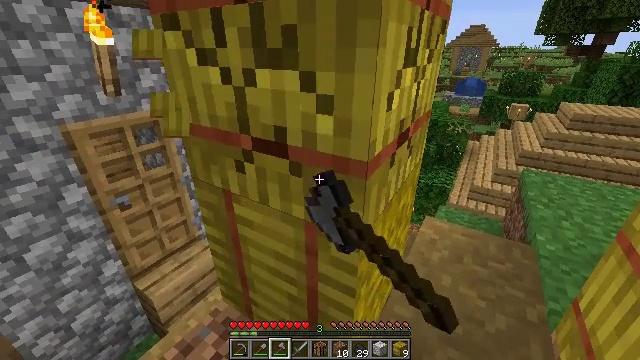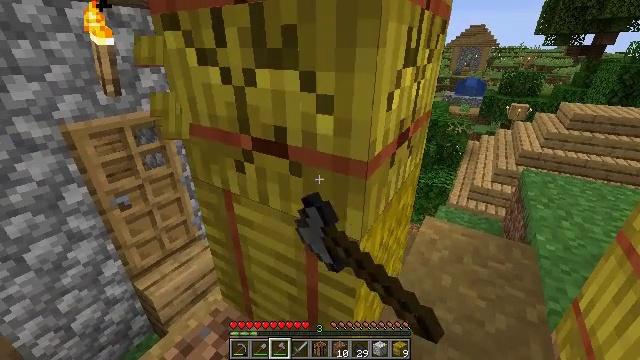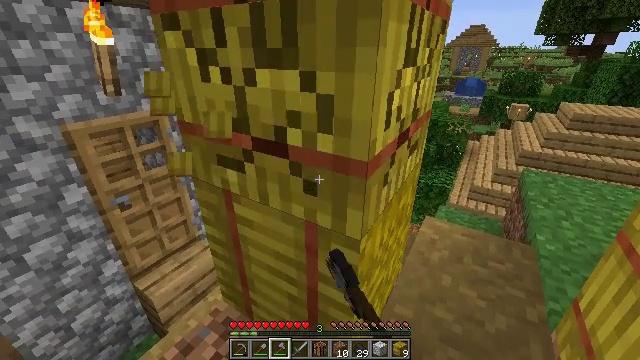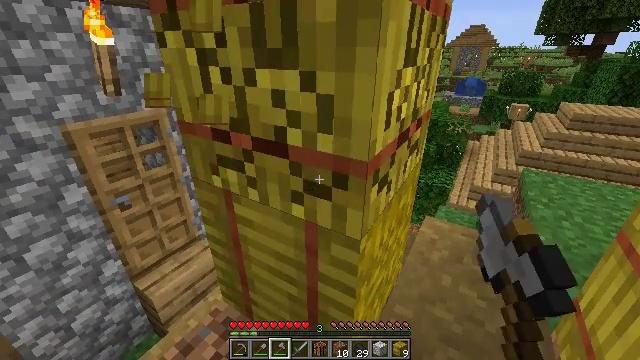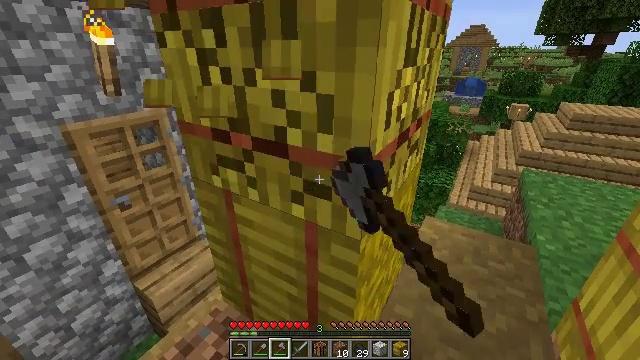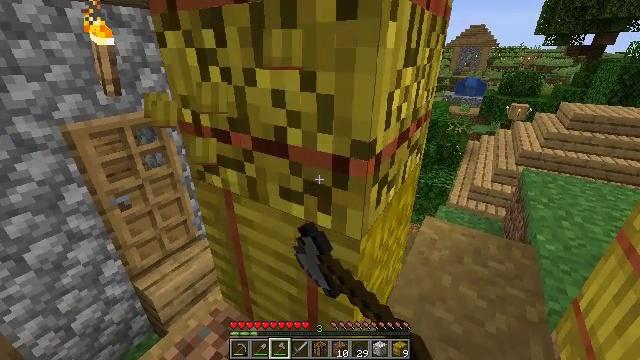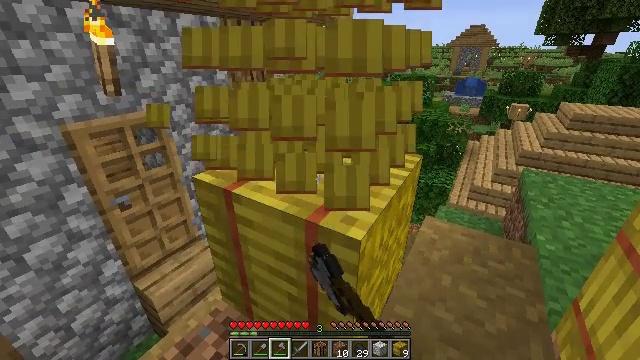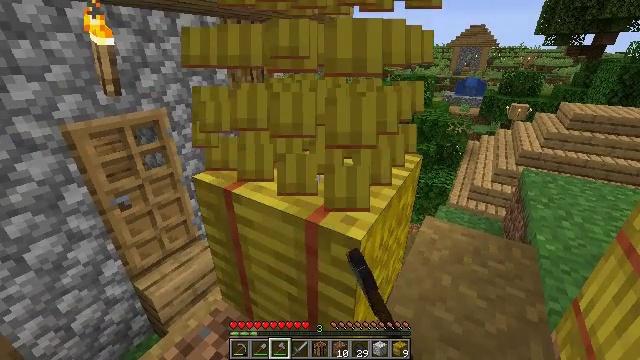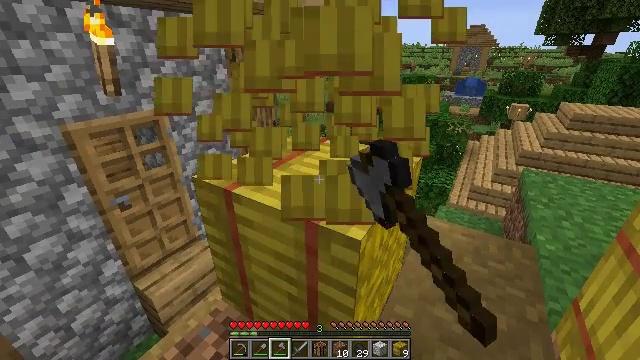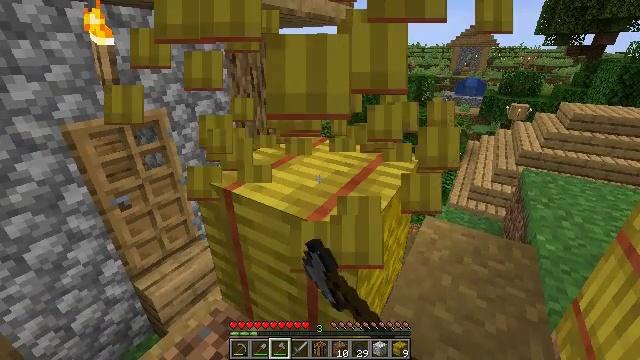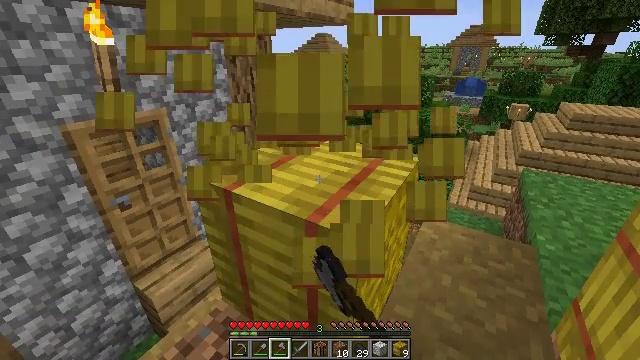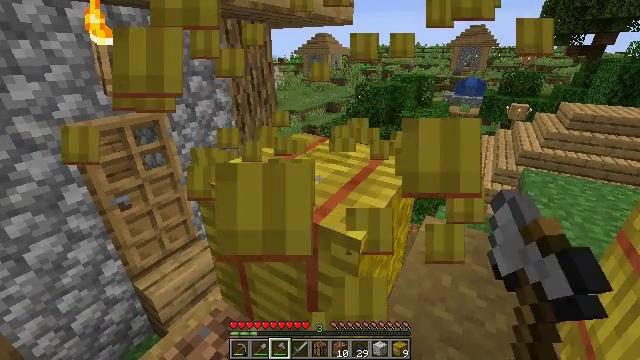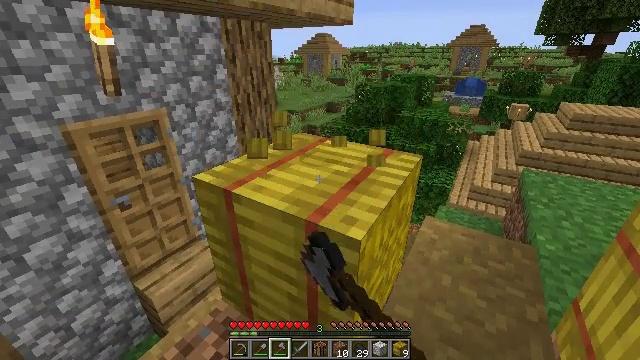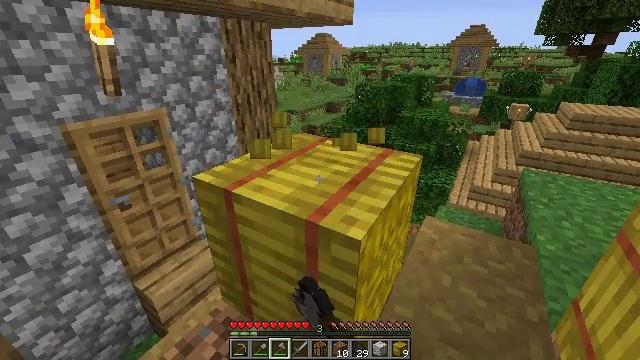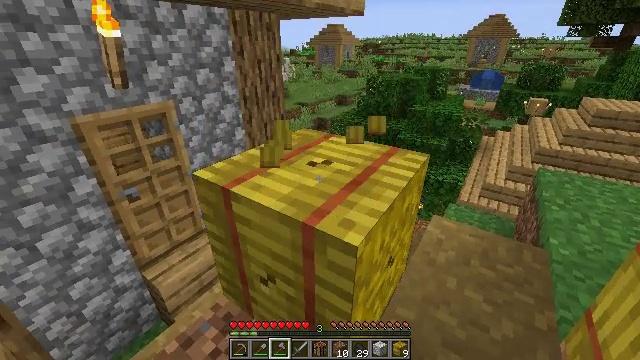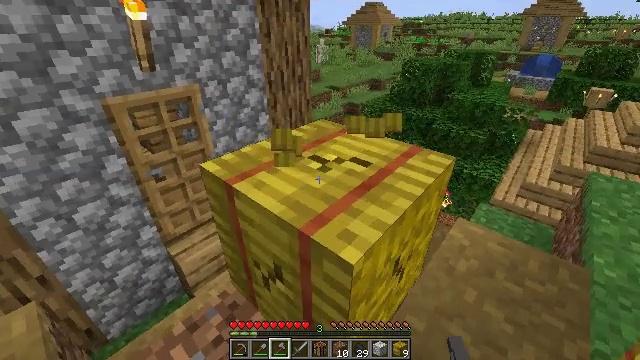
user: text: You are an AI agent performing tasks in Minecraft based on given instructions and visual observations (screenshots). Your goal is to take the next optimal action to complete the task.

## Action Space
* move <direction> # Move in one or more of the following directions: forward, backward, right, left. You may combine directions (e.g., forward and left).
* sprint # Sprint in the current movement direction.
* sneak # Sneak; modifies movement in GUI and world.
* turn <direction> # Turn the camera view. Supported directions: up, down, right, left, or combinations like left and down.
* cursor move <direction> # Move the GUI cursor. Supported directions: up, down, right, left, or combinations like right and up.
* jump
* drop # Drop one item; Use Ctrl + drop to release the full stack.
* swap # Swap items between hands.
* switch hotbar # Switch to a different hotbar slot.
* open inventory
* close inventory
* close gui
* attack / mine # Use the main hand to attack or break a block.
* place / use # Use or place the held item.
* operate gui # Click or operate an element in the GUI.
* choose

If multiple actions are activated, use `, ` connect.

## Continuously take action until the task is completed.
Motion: motion action
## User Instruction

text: Collect a hay block for crafting.
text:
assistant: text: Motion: attack / mine
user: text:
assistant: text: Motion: attack / mine
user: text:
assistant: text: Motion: attack / mine
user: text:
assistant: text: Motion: attack / mine
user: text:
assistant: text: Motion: attack / mine
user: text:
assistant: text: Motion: attack / mine
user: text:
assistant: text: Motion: attack / mine
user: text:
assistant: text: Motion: attack / mine
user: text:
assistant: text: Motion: attack / mine
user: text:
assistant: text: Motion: attack / mine
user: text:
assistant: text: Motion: attack / mine
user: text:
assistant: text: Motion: attack / mine
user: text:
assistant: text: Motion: attack / mine
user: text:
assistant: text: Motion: move forward and move right, turn left and down, attack / mine
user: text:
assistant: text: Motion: move forward and move right, turn left and down, attack / mine
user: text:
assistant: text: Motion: move forward and move right, turn left and down, attack / mine
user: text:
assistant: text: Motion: turn left and down, attack / mine
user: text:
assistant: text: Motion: turn left and down, attack / mine
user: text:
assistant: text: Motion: turn left and down, attack / mine
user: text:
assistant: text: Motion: turn left, attack / mine
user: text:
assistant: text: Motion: turn left, attack / mine
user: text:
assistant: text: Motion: turn left, attack / mine
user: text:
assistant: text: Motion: turn left, attack / mine
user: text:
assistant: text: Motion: attack / mine
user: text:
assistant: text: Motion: attack / mine
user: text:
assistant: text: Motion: attack / mine
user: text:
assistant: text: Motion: attack / mine
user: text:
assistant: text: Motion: attack / mine
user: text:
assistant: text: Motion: attack / mine
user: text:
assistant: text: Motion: attack / mine